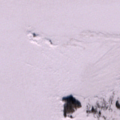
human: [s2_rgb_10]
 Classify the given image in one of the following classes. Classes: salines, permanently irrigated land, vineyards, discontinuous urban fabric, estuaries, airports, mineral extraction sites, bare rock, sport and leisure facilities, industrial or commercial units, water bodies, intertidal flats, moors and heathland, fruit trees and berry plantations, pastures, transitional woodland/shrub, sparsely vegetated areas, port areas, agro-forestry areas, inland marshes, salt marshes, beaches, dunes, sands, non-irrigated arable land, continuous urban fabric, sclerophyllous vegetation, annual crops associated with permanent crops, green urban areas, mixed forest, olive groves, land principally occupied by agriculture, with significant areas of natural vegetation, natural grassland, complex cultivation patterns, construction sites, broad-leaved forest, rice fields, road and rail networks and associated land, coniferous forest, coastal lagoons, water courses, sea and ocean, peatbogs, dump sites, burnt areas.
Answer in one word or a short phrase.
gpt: salt marshes, sea and ocean